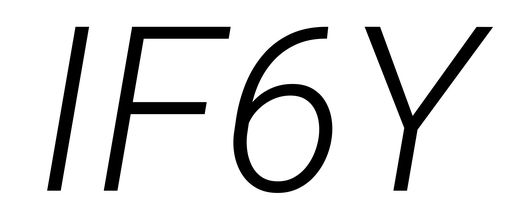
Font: Roboto-Italic_Light_Italic